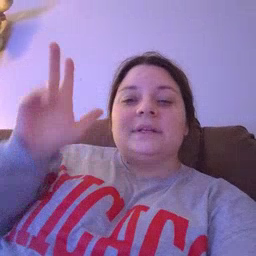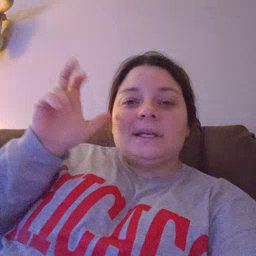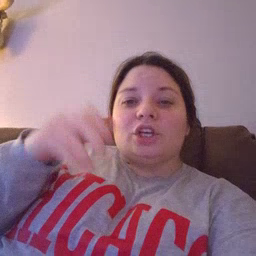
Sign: hear